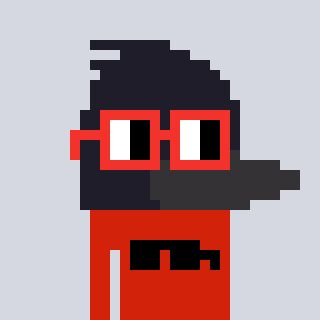
a pixel art character with square red glasses, a raven-shaped head and a red-colored body on a cool background